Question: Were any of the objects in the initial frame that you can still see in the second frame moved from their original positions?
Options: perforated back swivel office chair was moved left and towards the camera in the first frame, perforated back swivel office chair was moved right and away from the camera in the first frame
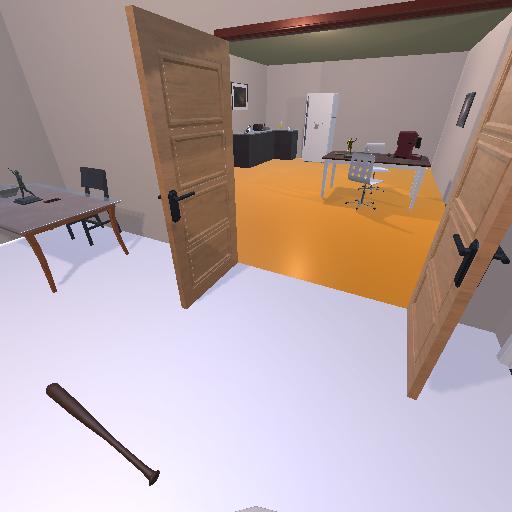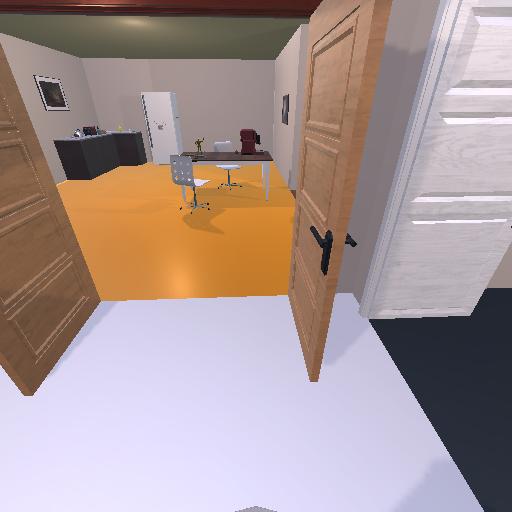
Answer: perforated back swivel office chair was moved left and towards the camera in the first frame